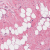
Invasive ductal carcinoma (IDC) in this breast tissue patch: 0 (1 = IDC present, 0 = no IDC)